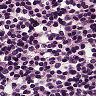
Metastatic tissue present: no